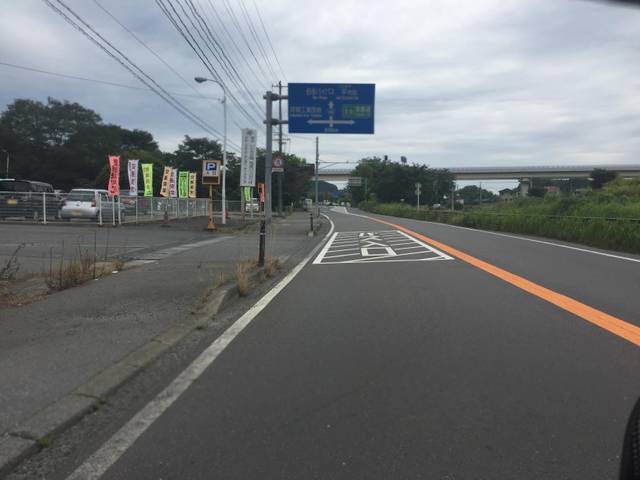
Region: Japan
Coordinates: 37.071, 140.837